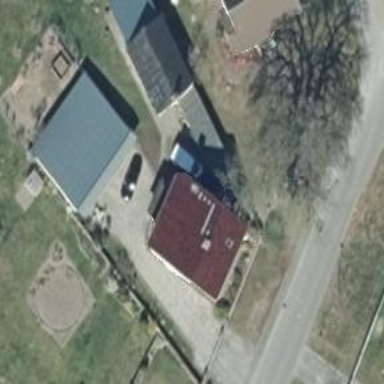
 oriented across. The roof is colored maroon."